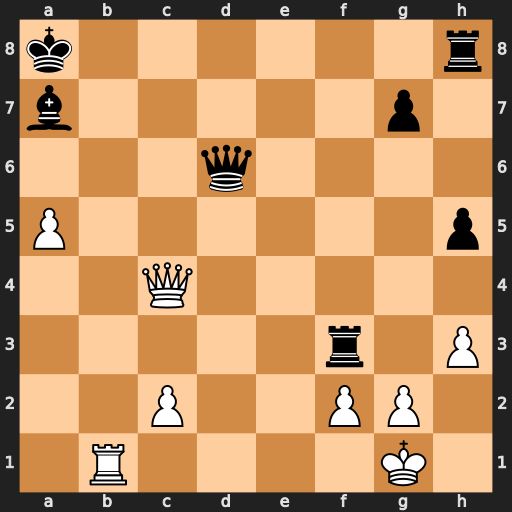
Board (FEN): k6r/b5p1/3q4/P6p/2Q5/5r1P/2P2PP1/1R4K1
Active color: w
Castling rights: -
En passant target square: -
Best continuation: Qe4+ Qd5 Qxd5#